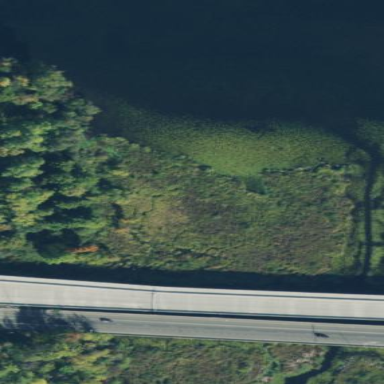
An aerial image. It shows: Reedbed in wetland area.